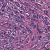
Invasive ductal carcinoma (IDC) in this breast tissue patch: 1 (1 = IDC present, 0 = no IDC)